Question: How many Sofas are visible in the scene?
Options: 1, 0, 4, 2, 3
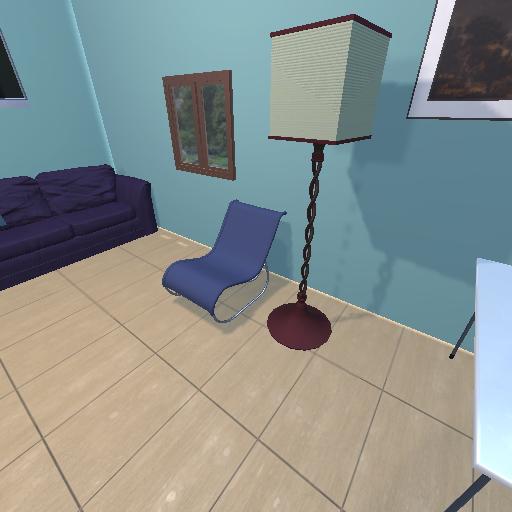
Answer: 1